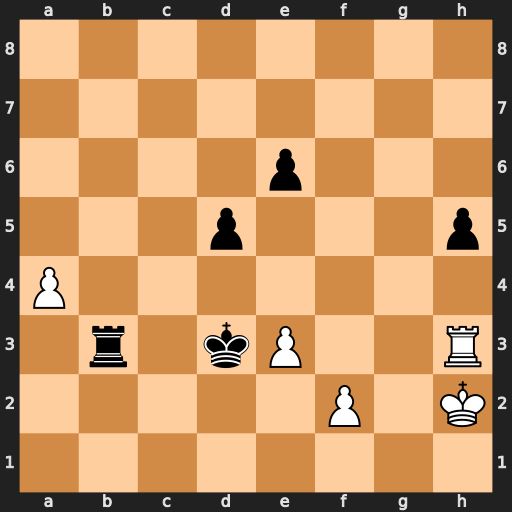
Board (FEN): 8/8/4p3/3p3p/P7/1r1kP2R/5P1K/8
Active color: w
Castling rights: -
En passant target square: -
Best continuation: e4+ Kc2 Rxb3 Kxb3 a5 d4 a6 d3 a7 d2 a8=Q d1=Q Qb7+